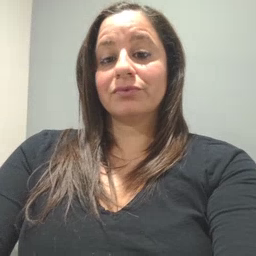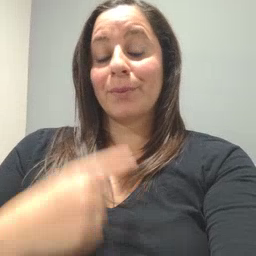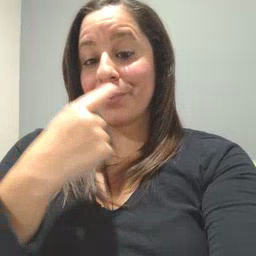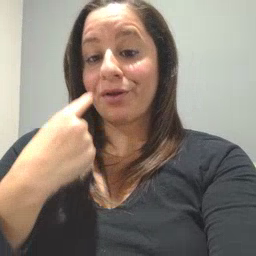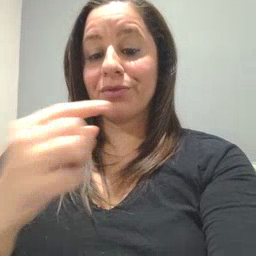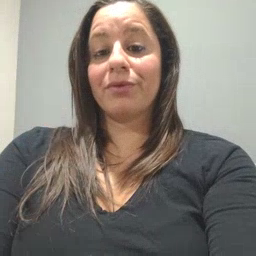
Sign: mouth